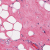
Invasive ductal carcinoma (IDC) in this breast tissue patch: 0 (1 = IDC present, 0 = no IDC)